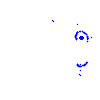
Particle: proton